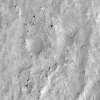
Atmospheric dust classification: not_dusty